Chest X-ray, AP view. Patient: 58 years old, sex M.
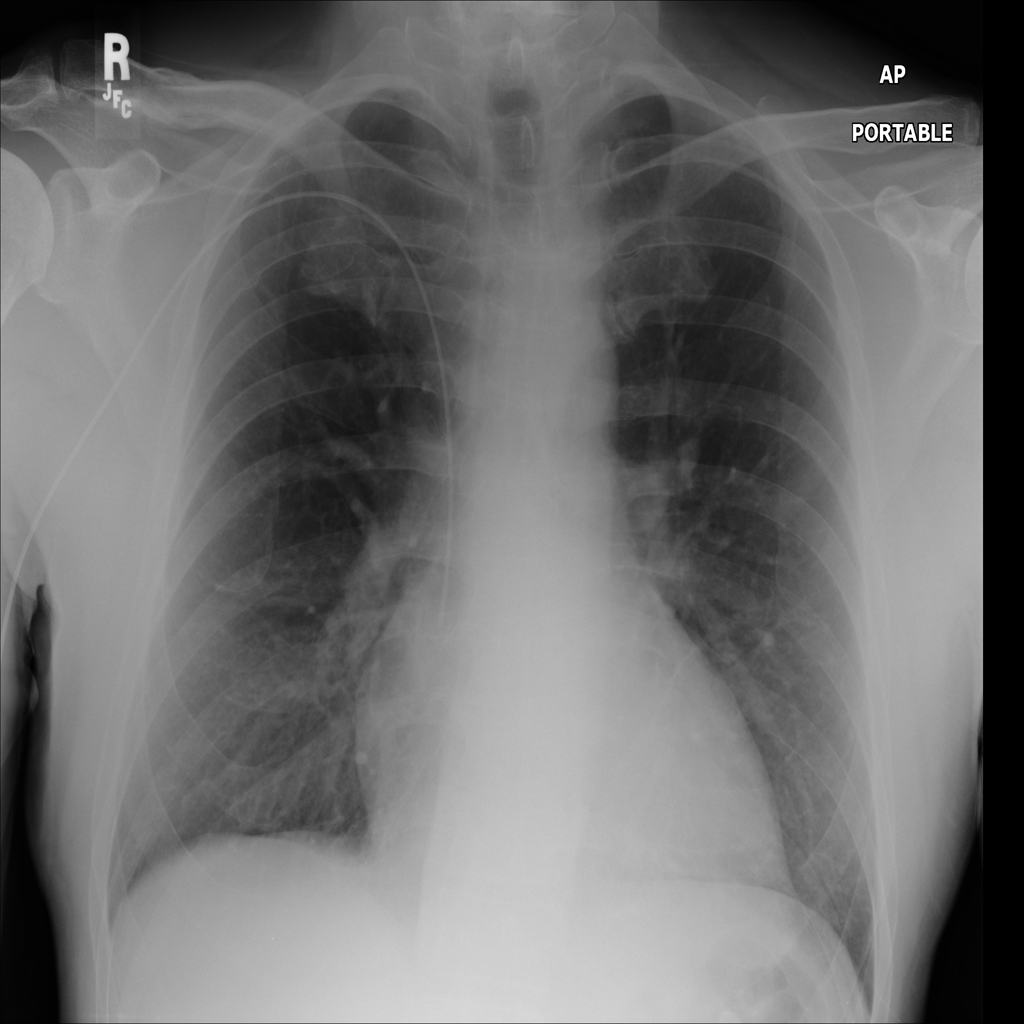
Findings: No Finding